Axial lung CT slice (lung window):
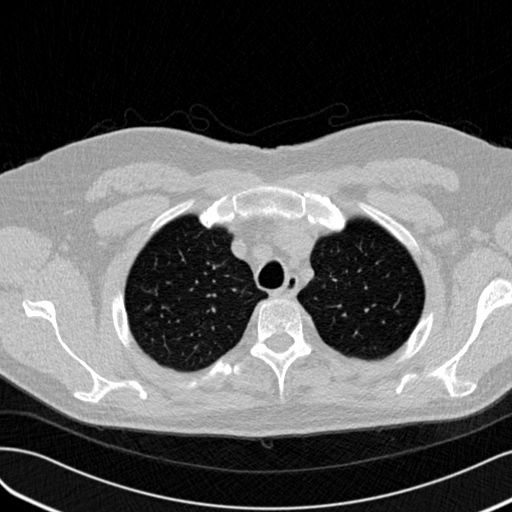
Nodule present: no